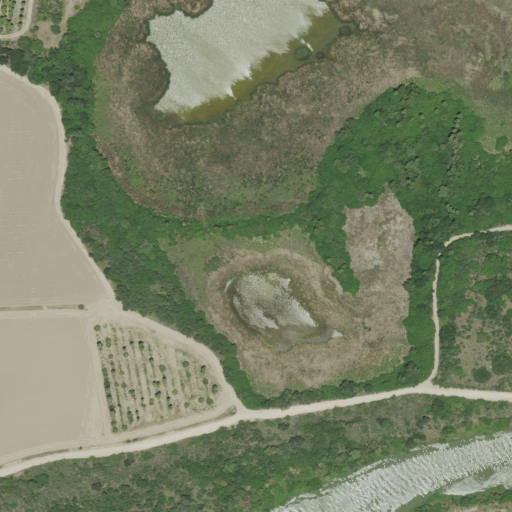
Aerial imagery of levee in Texas named San Juan del Rio Banco Number 40 containing cultivated crops, herbaceous wetlands, open water, shrub, mixed forest, woody wetlands, unknown, and grassland